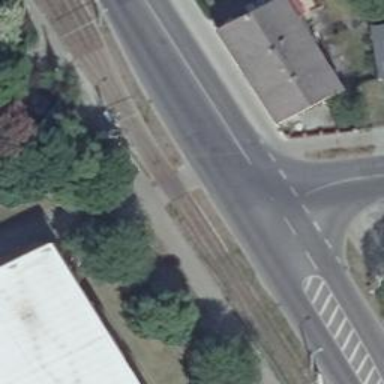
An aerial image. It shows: Railway crossing.